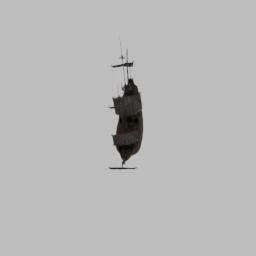
Label: mechanical